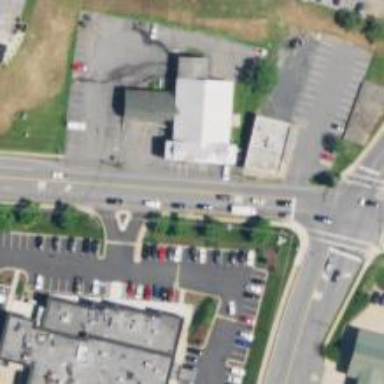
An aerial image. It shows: Car rental facility.